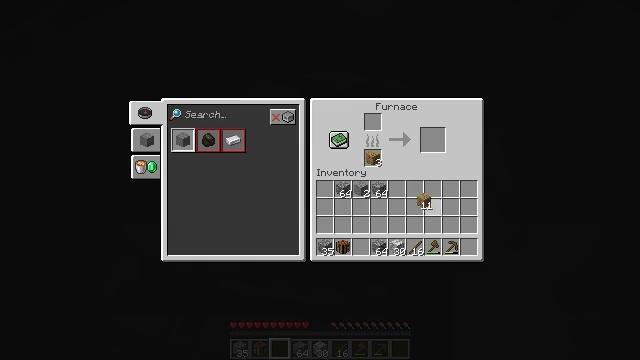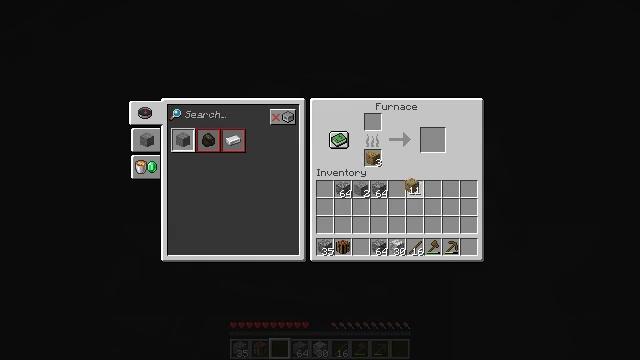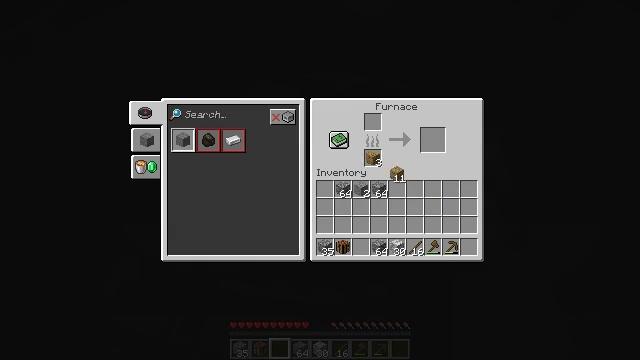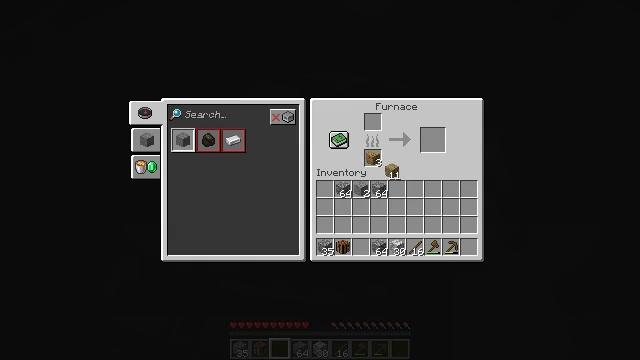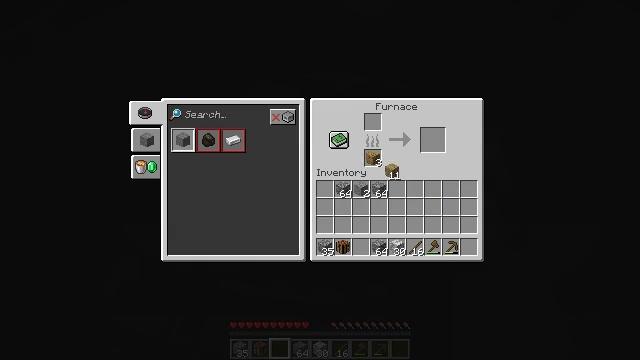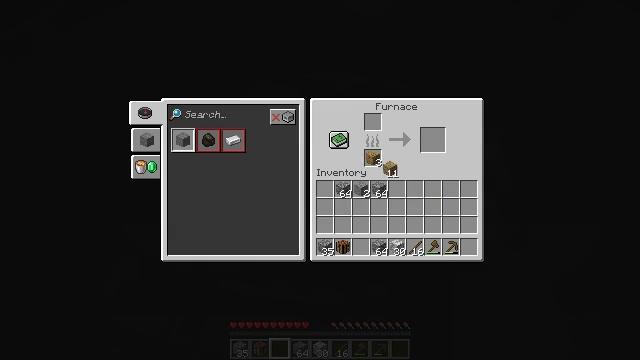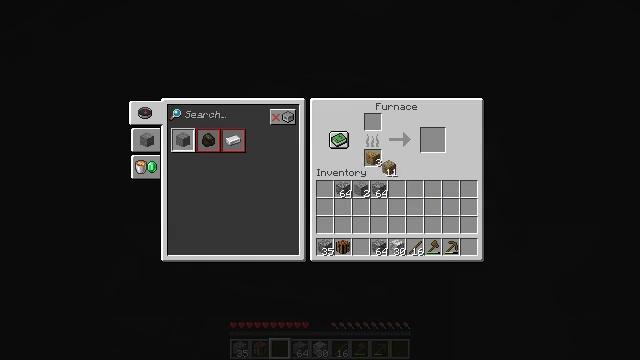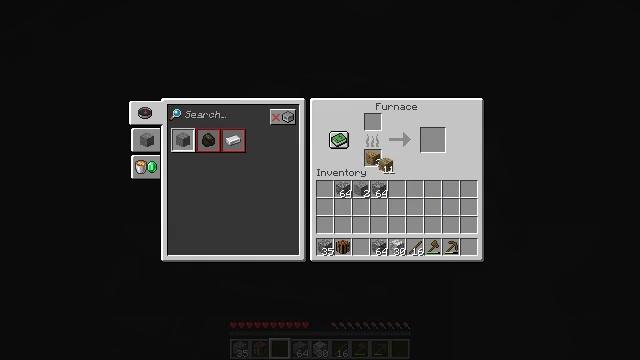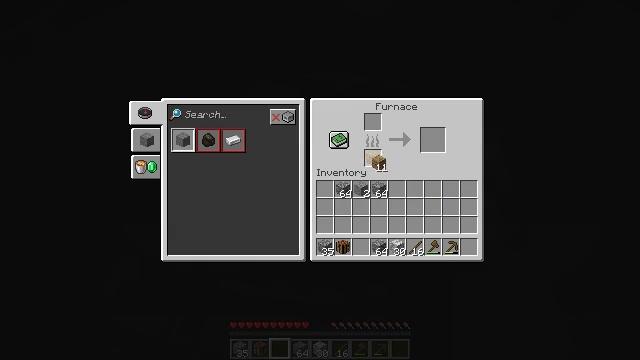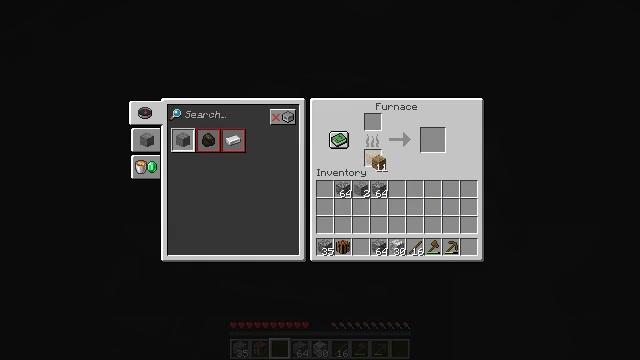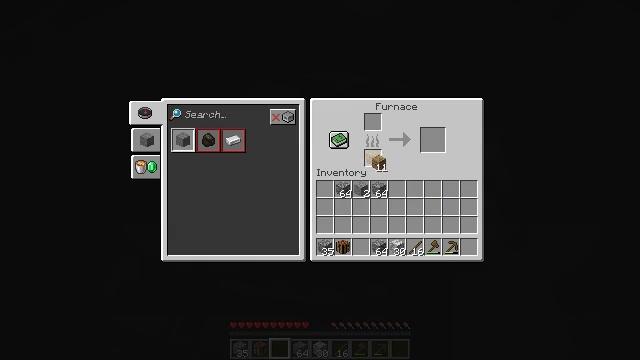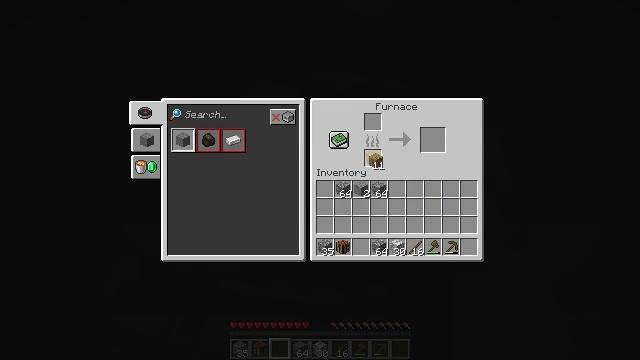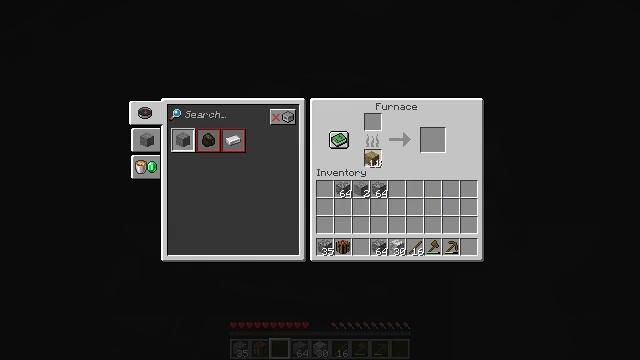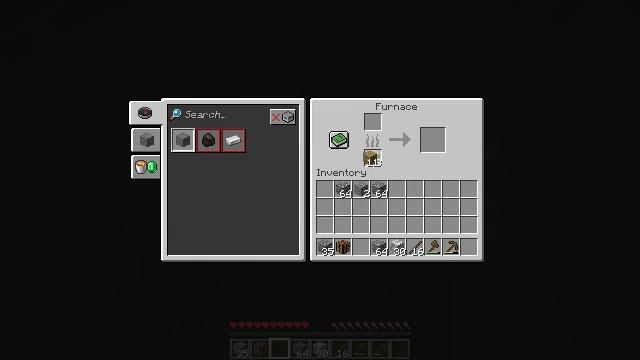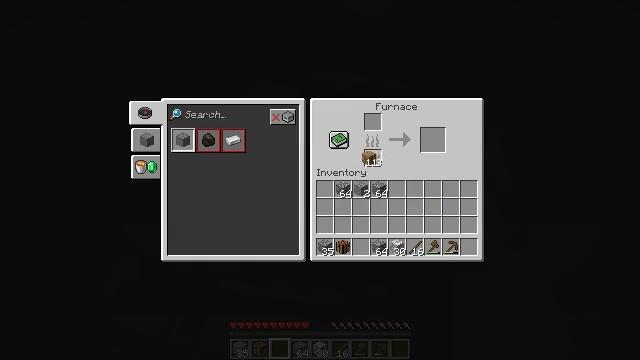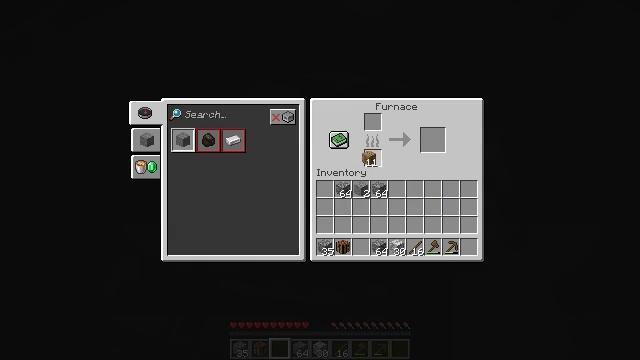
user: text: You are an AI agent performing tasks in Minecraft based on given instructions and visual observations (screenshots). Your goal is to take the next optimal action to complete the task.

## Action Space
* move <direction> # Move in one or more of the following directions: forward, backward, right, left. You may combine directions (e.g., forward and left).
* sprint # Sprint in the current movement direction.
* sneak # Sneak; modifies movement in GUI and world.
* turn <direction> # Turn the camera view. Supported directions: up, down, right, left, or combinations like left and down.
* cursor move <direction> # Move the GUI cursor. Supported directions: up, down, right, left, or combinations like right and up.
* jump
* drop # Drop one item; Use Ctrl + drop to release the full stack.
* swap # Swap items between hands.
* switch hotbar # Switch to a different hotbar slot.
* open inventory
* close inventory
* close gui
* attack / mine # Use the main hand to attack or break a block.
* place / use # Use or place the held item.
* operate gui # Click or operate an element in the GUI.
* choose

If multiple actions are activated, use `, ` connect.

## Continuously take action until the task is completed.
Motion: motion action
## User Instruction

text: Get the furnace back into your inventory.
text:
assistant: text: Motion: cursor move left and up
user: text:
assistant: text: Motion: cursor move left and up
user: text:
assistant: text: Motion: no_op
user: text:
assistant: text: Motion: no_op
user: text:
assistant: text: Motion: no_op
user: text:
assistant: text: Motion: no_op
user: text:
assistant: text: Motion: no_op
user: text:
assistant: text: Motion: cursor move left
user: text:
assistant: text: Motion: no_op
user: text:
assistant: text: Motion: no_op
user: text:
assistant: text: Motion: no_op
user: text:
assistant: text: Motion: no_op
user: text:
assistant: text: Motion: no_op
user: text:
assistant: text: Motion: choose
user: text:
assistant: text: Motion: choose
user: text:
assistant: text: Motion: choose
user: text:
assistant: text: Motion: choose
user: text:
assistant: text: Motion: no_op
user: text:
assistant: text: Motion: cursor move right and down
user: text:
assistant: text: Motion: cursor move right and down
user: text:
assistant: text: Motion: cursor move right and down
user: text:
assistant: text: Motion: cursor move right and down
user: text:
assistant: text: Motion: cursor move down
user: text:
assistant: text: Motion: no_op
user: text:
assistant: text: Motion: no_op
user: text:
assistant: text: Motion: no_op
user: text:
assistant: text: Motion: no_op
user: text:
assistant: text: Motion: operate gui
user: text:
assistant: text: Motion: operate gui
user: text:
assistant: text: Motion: operate gui